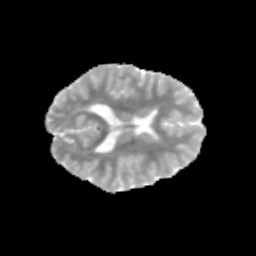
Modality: MD
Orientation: axial
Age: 12
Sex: female
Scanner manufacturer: siemens
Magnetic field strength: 3 T
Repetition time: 3.8 s
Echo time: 0.07 s